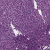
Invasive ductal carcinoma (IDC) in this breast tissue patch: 1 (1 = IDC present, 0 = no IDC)